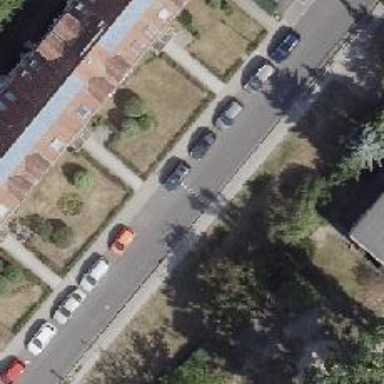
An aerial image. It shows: Bump for traffic calming.